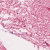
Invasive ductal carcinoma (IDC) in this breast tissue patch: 0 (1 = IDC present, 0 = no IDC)